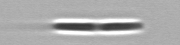
Label: pennate